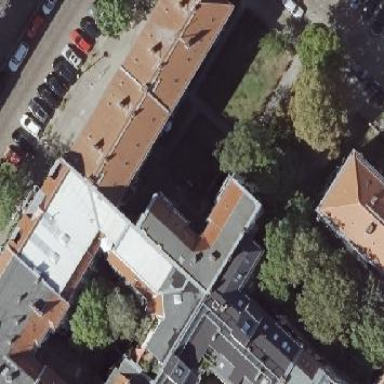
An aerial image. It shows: Residential building with double saltbox roof shape.